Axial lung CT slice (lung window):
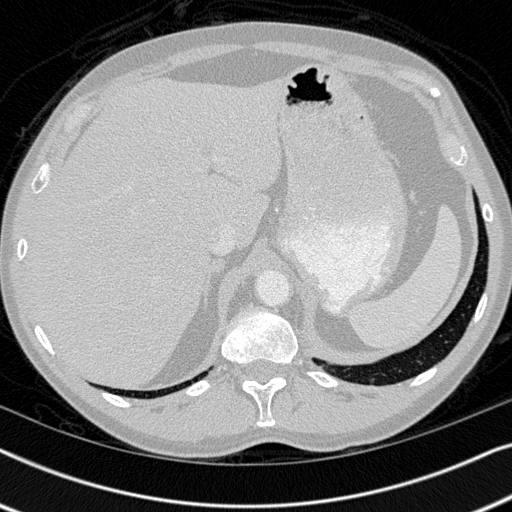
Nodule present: no